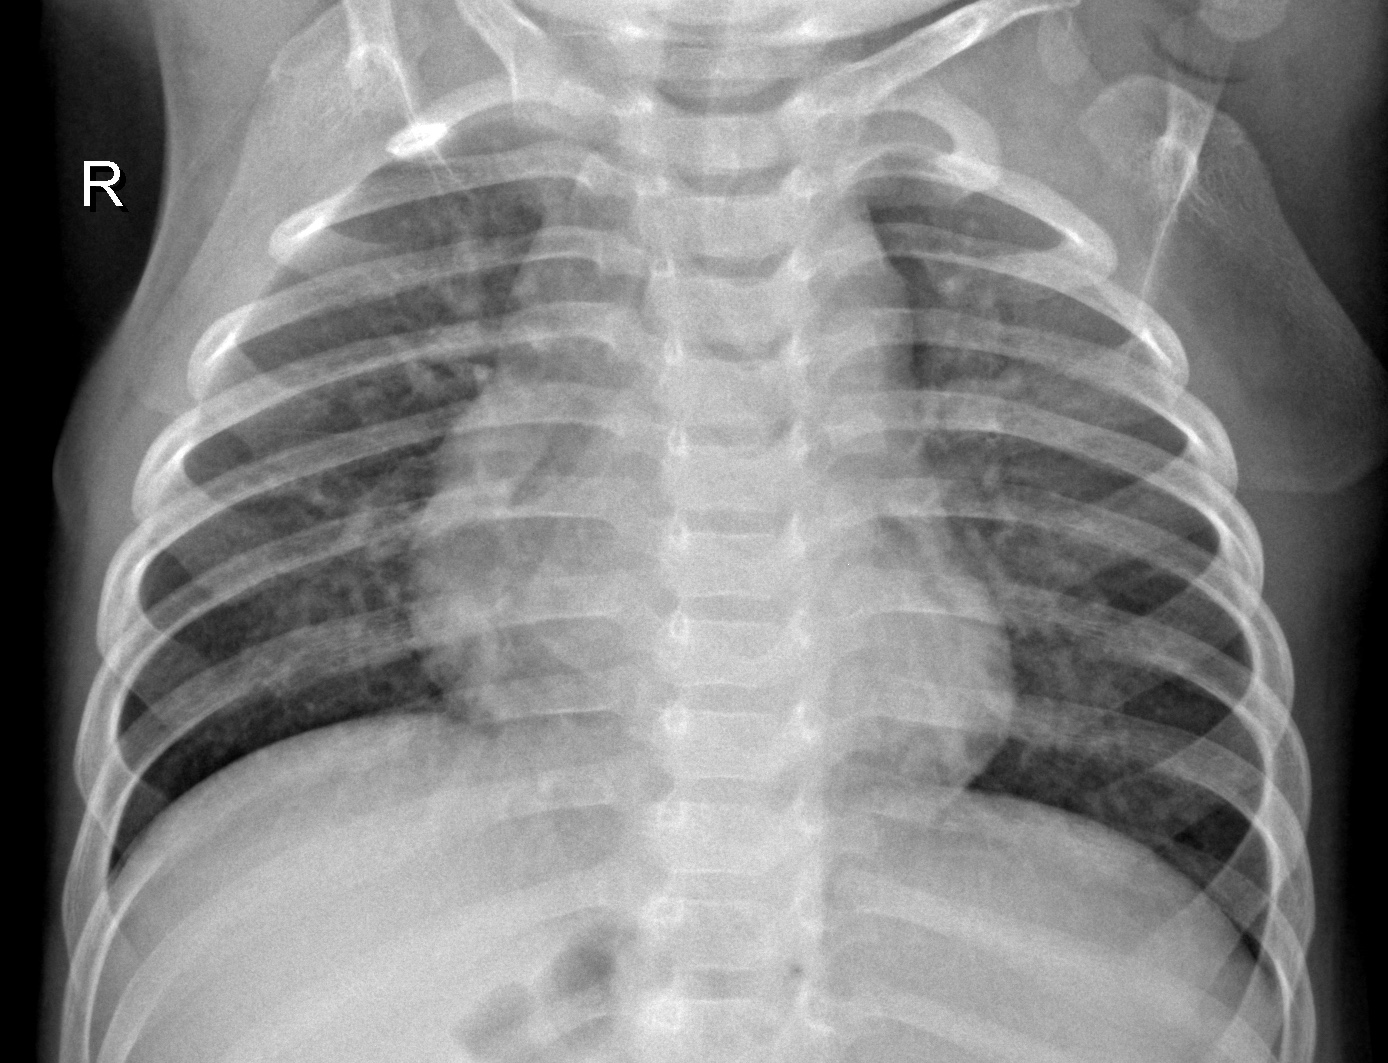
Diagnosis: NORMAL